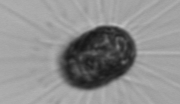
Label: Corethron_hystrix